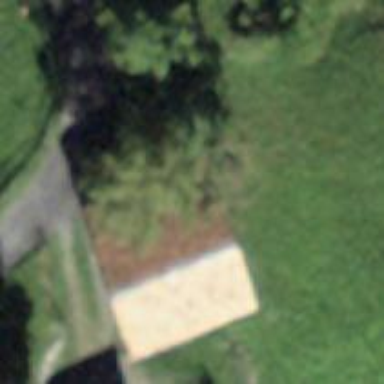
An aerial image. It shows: Barn.